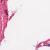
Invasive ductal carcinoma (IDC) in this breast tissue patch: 0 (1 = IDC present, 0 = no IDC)